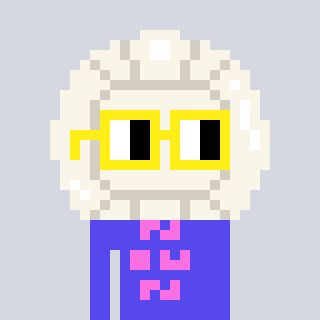
a pixel art character with square yellow glasses, a volleyball-shaped head and a computerblue-colored body on a cool background